Field crop: maize
Growth stage: 2
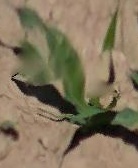
Species: maize